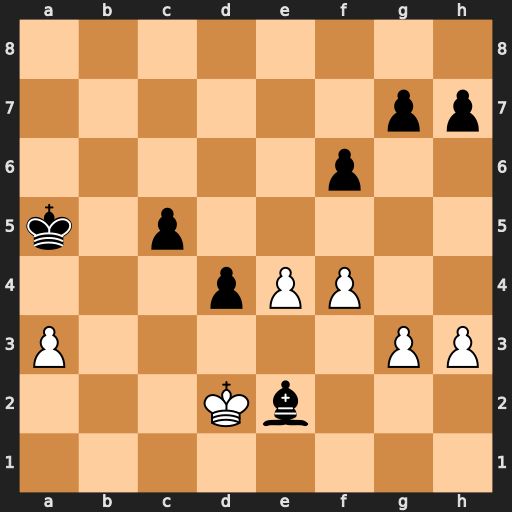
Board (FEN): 8/6pp/5p2/k1p5/3pPP2/P5PP/3Kb3/8
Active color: w
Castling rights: -
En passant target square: -
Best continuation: Kxe2 Ka4 e5 Kb3 e6 Kc2 e7 d3+ Ke3 d2 e8=Q